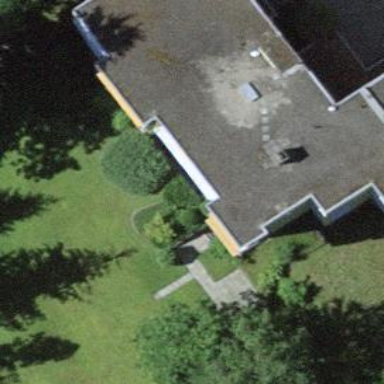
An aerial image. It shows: Residential building.